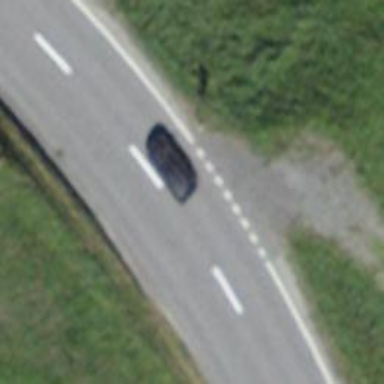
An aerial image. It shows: Secondary road with asphalt surface.